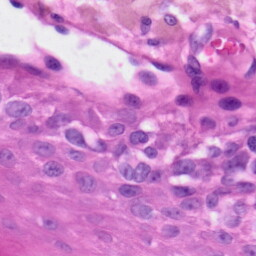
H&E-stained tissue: Skin